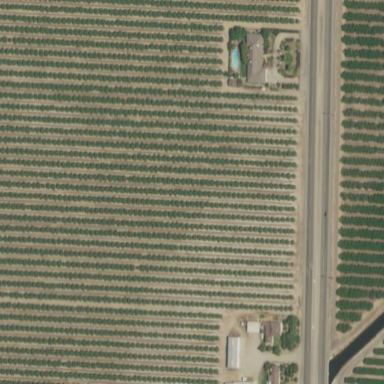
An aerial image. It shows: Orchard.